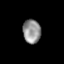
Tissue: skin
Cell type: Epithelial cells
Senescence score: 0.2568
Nuclear area (px): 420
Mean DAPI intensity: 144.664